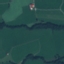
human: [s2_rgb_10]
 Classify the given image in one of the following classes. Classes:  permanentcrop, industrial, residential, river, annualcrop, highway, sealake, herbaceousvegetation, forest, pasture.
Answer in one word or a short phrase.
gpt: Pasture